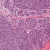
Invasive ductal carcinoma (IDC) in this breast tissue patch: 0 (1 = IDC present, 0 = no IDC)